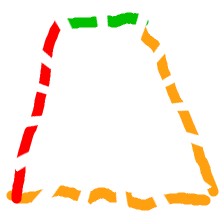
Shape: trapezoid